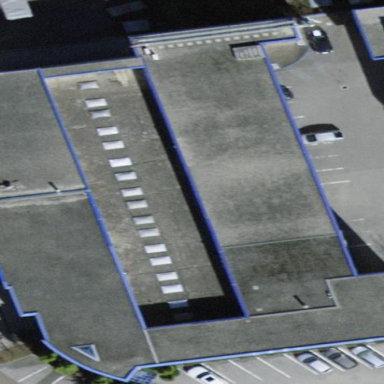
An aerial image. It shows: Commercial building.